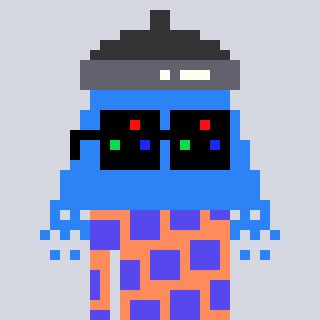
a pixel art character with square black sunglasses, a shower-shaped head and a peachy-colored body on a cool background